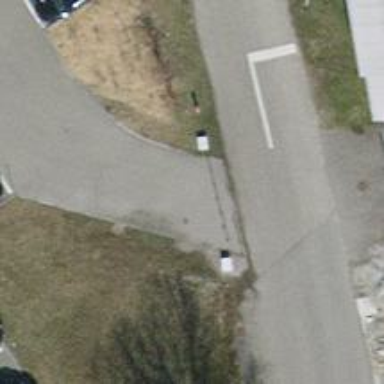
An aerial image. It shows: Unremovable bollard serves as barrier.